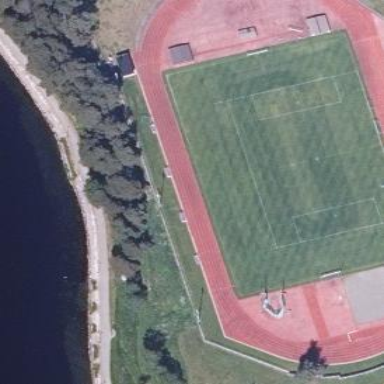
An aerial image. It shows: Soccer pitch for outdoor sports and leisure activities.